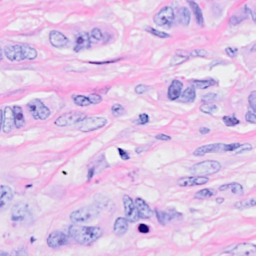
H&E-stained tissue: Breast